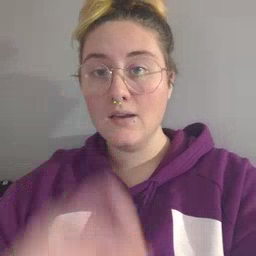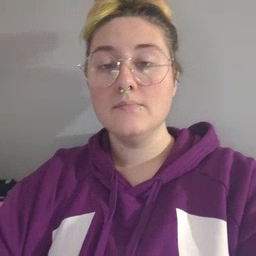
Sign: bug